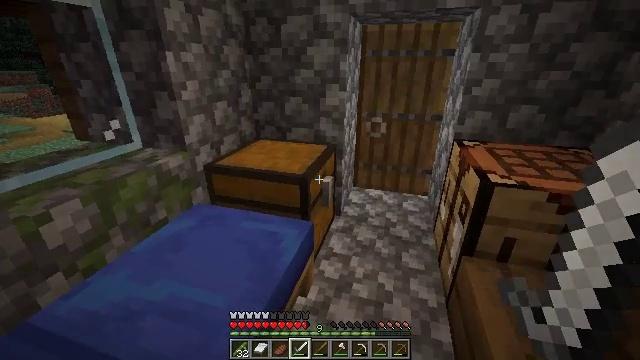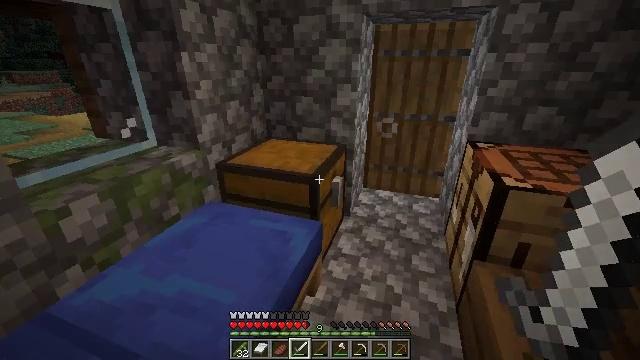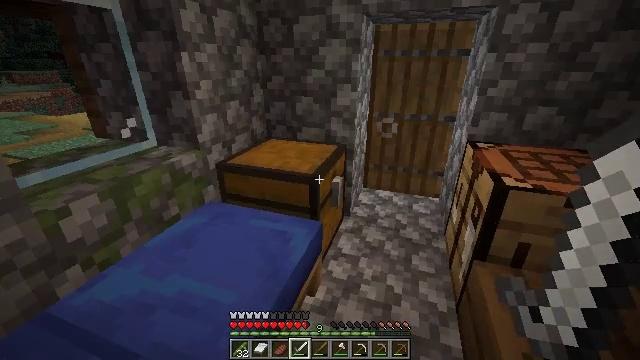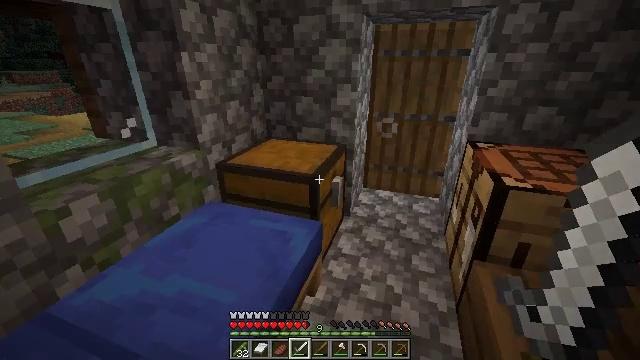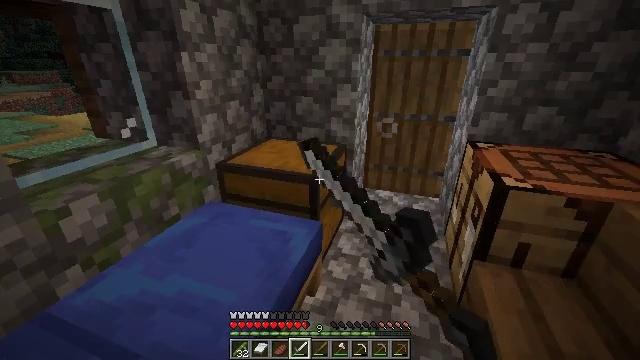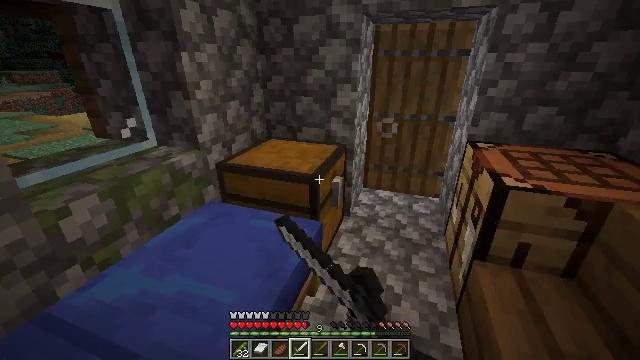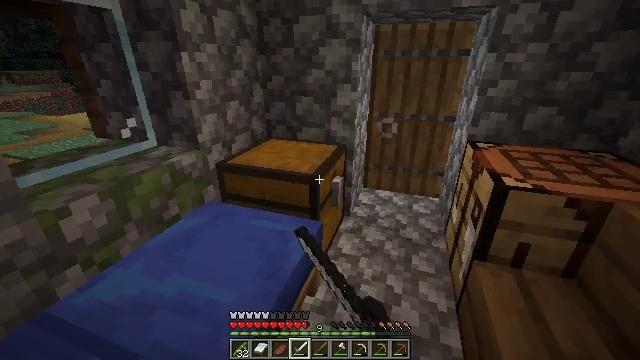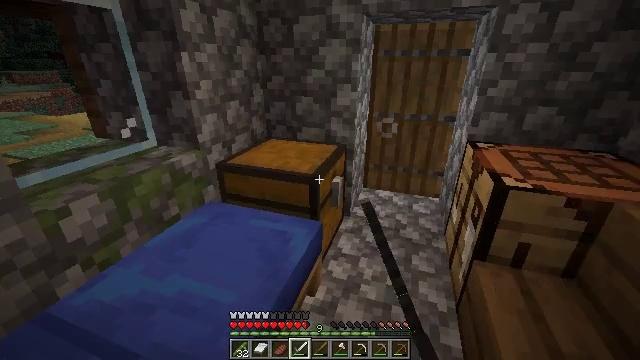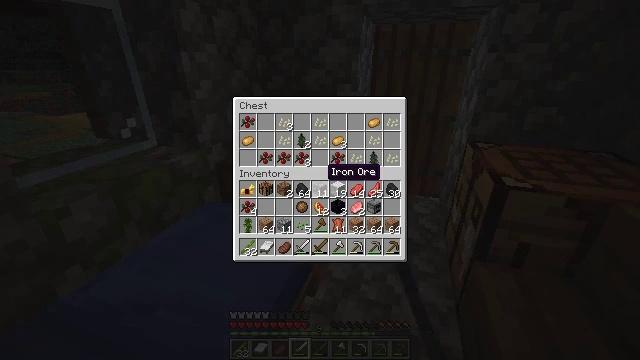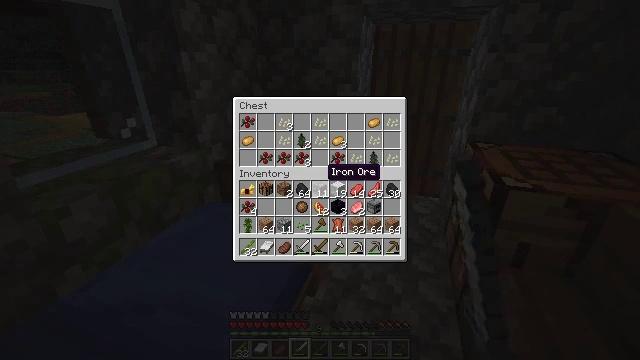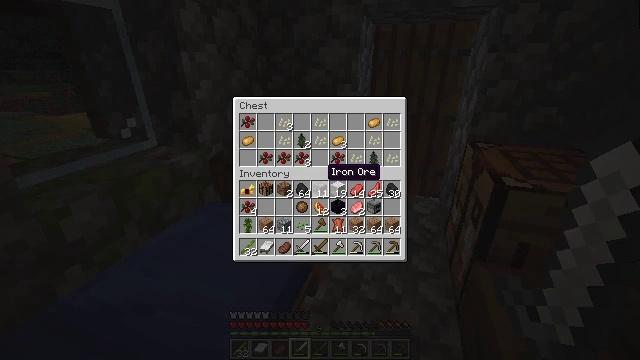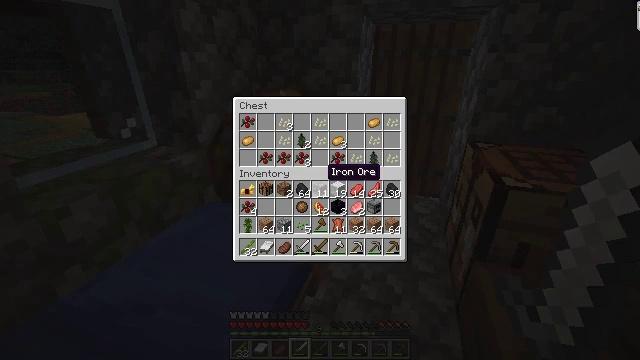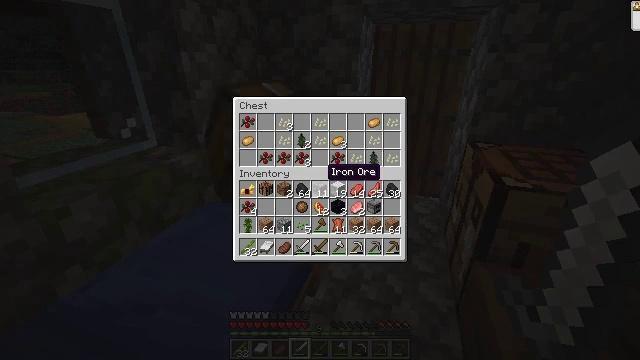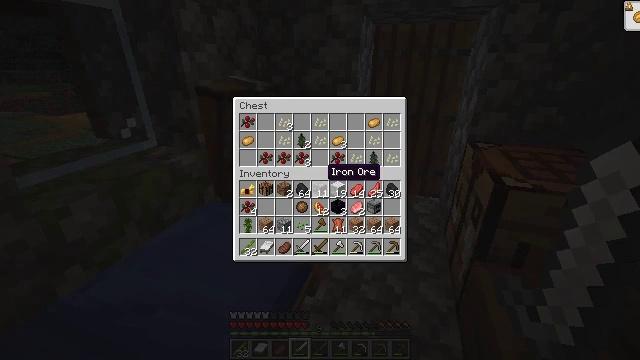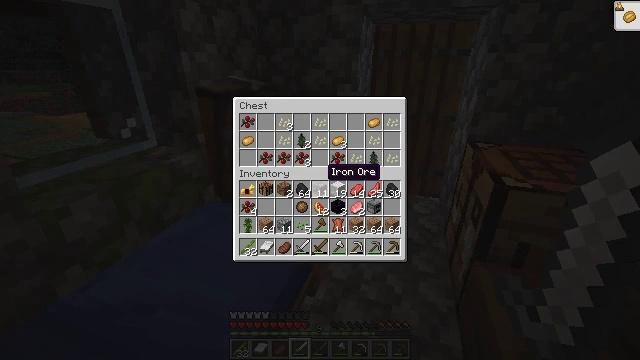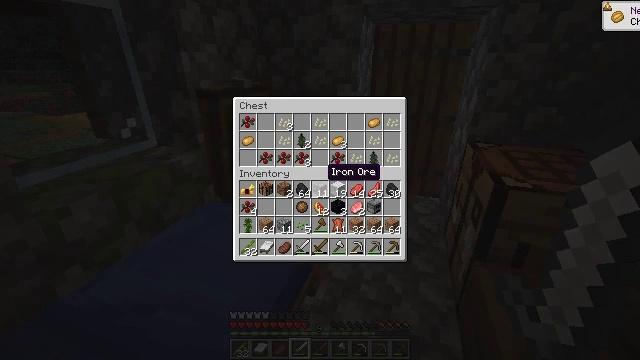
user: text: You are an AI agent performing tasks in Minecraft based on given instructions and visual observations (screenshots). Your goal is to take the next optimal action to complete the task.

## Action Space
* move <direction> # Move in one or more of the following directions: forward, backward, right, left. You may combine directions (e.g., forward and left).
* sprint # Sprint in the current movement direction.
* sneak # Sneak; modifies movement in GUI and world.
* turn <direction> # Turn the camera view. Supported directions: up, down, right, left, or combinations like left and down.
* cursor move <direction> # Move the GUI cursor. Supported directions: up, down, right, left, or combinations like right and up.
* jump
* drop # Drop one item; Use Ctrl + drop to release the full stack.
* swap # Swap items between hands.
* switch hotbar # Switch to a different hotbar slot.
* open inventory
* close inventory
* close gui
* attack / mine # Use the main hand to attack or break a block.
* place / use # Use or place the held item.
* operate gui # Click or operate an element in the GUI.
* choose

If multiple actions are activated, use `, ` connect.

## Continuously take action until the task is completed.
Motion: motion action
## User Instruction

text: Break the potato plant to gather potatoes.
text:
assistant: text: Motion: turn left
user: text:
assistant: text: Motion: no_op
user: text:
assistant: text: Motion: use / place
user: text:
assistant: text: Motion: use / place
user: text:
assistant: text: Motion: use / place
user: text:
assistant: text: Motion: no_op
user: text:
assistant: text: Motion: no_op
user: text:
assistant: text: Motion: open gui
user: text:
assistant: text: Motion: no_op
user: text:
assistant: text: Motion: no_op
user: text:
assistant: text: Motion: no_op
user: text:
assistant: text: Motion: no_op
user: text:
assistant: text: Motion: no_op
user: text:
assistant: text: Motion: no_op
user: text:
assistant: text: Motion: no_op
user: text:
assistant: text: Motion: no_op
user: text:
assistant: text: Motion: no_op
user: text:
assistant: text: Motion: no_op
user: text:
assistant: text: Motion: no_op
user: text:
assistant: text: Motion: no_op
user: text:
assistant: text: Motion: no_op
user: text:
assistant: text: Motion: cursor move left
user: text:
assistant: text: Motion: no_op
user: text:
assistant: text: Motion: no_op
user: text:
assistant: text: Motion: no_op
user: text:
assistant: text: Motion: no_op
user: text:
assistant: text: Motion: no_op
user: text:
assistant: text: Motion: sneak
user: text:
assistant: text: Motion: sneak
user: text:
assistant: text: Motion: sneak